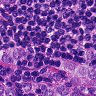
Metastatic tissue present: yes